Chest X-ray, AP view. Patient: 22 years old, sex M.
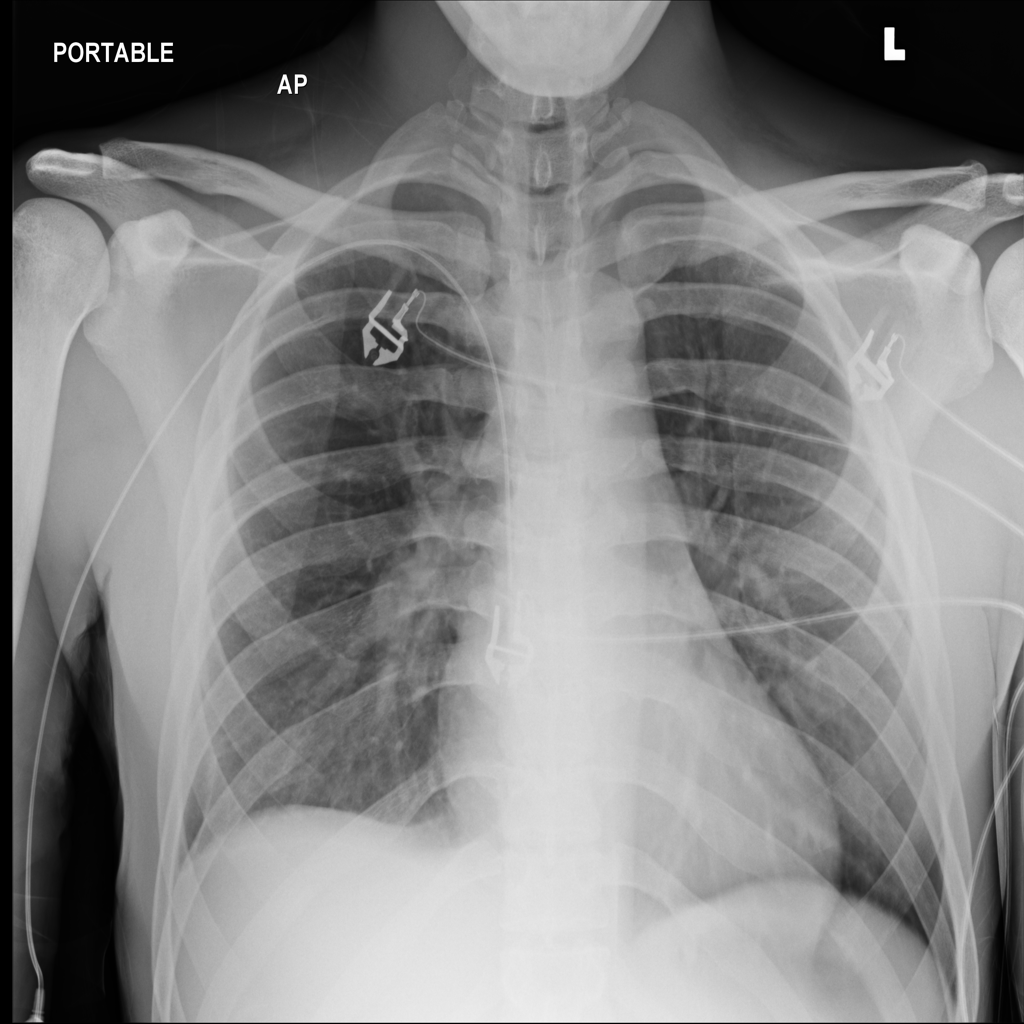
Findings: No Finding